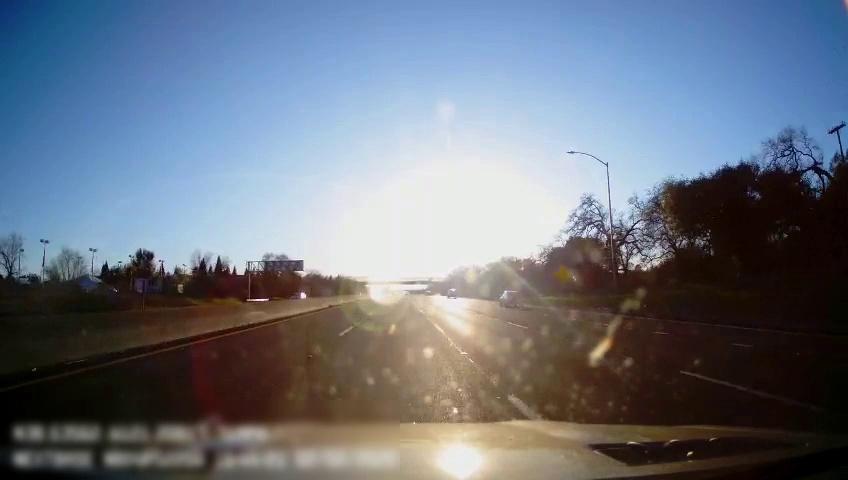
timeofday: Day
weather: Sunny
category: Drivable Space
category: Vehicles | Car
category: Vehicles | Truck
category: Vehicles | SUV
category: Lanes | Alternate Lane
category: Lanes | Alternate Lane
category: Lanes | Current Lane
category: Lanes | Current Lane
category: Lanes | Alternate Lane
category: Lanes | Alternate Lane
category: Traffic | Signs